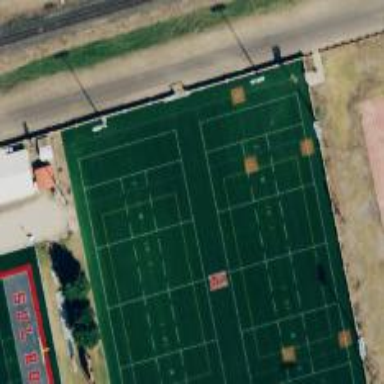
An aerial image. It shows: Soccer pitch for leisureland activities.